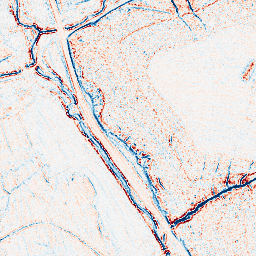
Category: edge_preserving
Decomposition family: bilateral
Decomposition parameters: d: 5
sigma_color: 100
sigma_space: 150
Upsampling method: cubic_mitchell
Upsampling parameters: scale: 4
Upsampling scale: 4